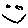
Label: smiley face